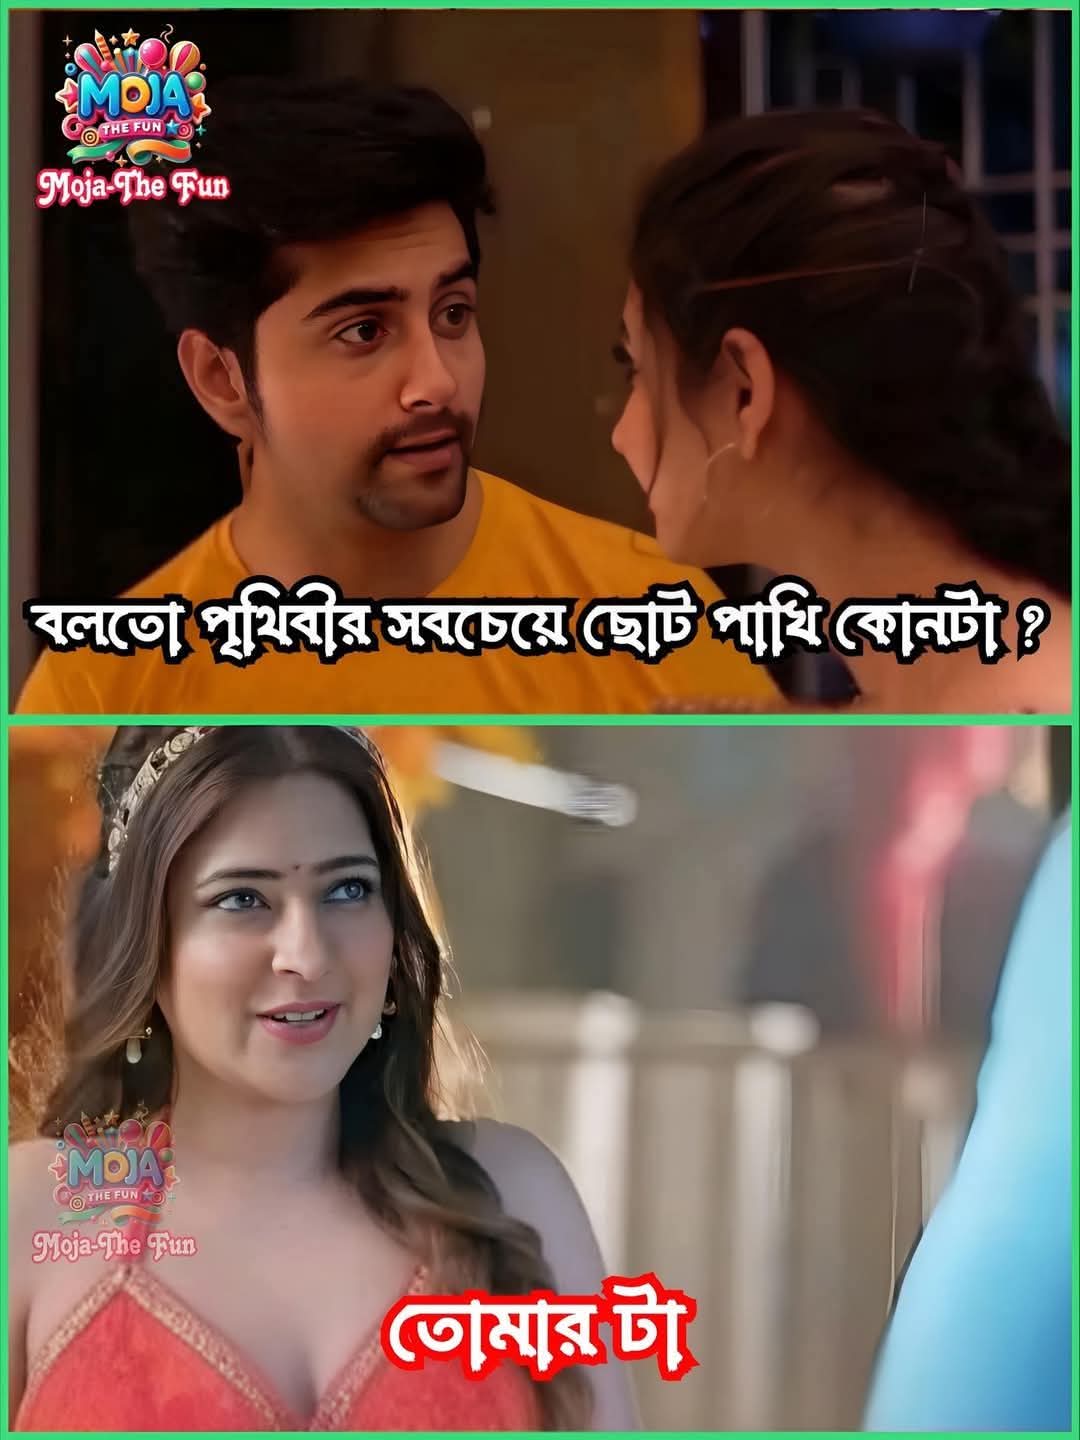
Text: বলতো পৃথিবীর সবচেয়ে ছোট পাখি কোনটা?
তোমার টা
Label: Non Hate